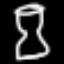
Label: hourglass